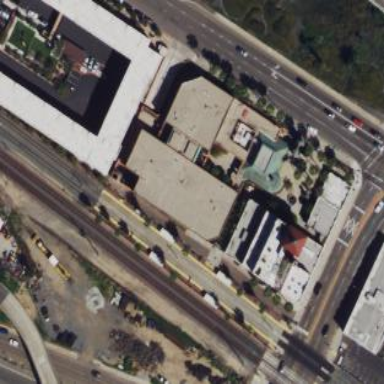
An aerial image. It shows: Office building.